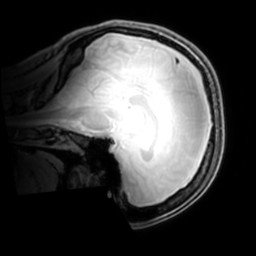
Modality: PDw
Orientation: sagittal
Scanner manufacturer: philips
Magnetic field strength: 7 T
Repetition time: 0.008 s
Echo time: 0.001974 s